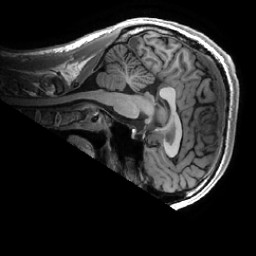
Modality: T1w
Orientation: sagittal
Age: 26
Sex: male
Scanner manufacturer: ge
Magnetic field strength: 3 T
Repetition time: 0.0073 s
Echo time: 0.003 s